Interaction volume radius: 5 \u00c5
Interaction volume height: 30 \u00c5
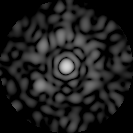
Disorder parameter: 0.7843